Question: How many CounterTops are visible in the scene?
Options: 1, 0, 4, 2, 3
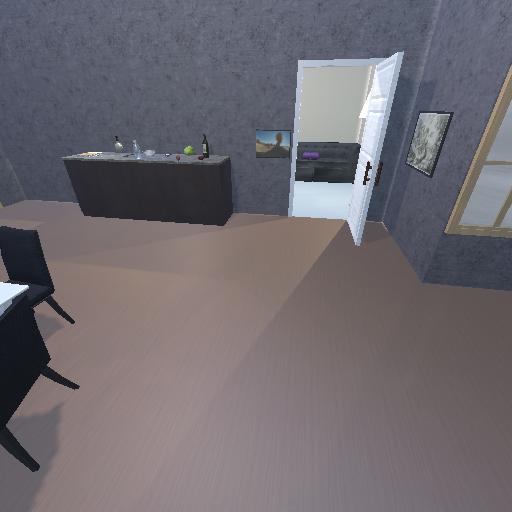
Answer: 1